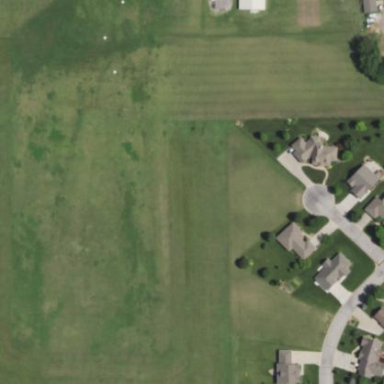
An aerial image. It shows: Golf driving range on pitch.